Question: I want to create an Image Stream like in the Facebook app Dashboard. Where users can scroll thru the images Horizontally and on clicking an image it should open a Web view with Zoom capability.
Is there any open source project with which i can accomplish the same ?

Can some one guide me how to Achieve the Gallery View.
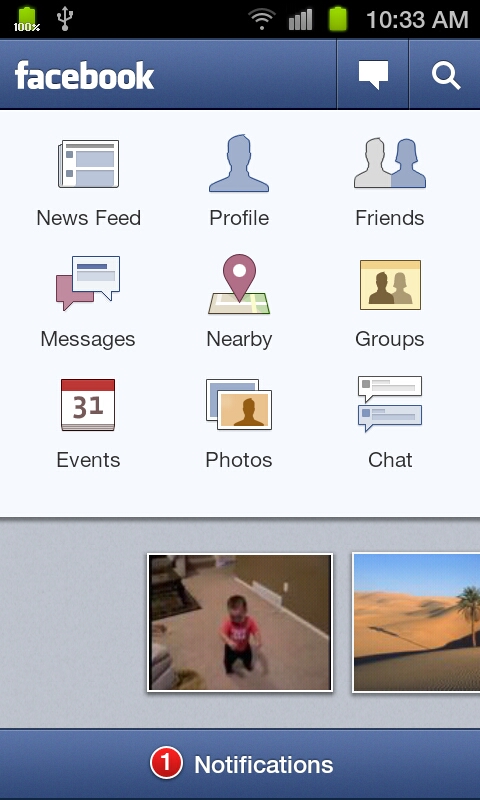
Answer: I think it is Gallery View layout, take a look at <URL> tutorial